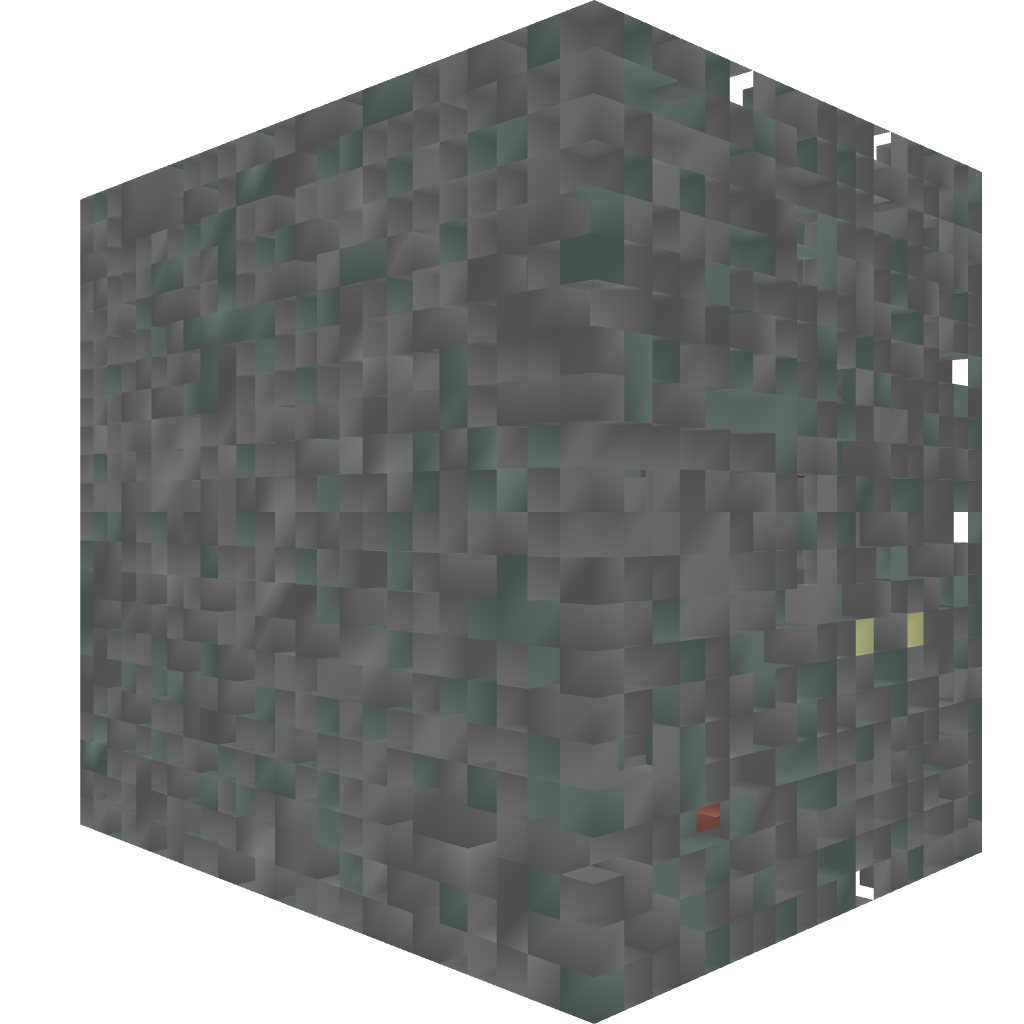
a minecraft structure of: Temple Parkour